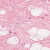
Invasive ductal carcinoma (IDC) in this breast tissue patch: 0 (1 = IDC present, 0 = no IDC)